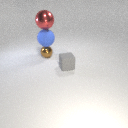
small gray rubber cube in front of small brown metal sphere